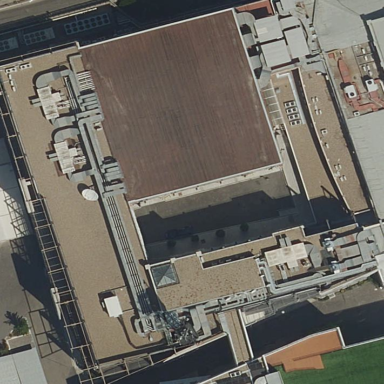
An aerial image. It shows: Building.